Question: Hi i am designing a data generation job.
my job is something like this
tRowGenerate --> tMap --> tFileOutputDelimited.
Lets say my tRowGenerate produces 5 columns with 2 records. I want to iterate for this records i.e for each record I want to iterate certain number of times.
for record 1 iterate 5 times to produce further data.
for record 2 iterate 3 times to produce further data.

Please suggest how to apply this multiply by xi logic. where xi for each record can change.
Thanks!
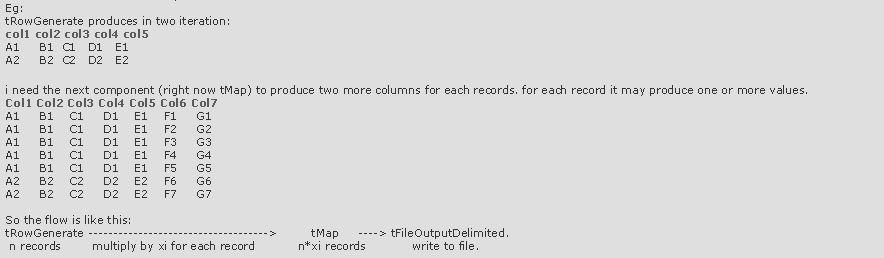
Answer: If you want to loop on the data generated from the tRowGenerator you can use a tLoop where you put the call to your business rule to determine the number of loops or when stop looping.
An example job might look like:

Logic of flow:
1. row1 is a main connection taking the generated values to the tFlowtoIterate that stores them in global variables;
2. the iterate link activates the tLoop that can use the values stored in the global vars to activate your business rule (to have the number of loops or tho ask if continue or stop);
3. the tLoop activate the tJavaFlex that uses the stored global vars to produce the output you like and pass it to the tFileOutputDelimited with a main link (row2).
You have to activate the append flag on the tFileOutputDelimited to keep the data from the different loops. If you need you can add a tFileDelete at the beginning to empty the output file before a new processing round.